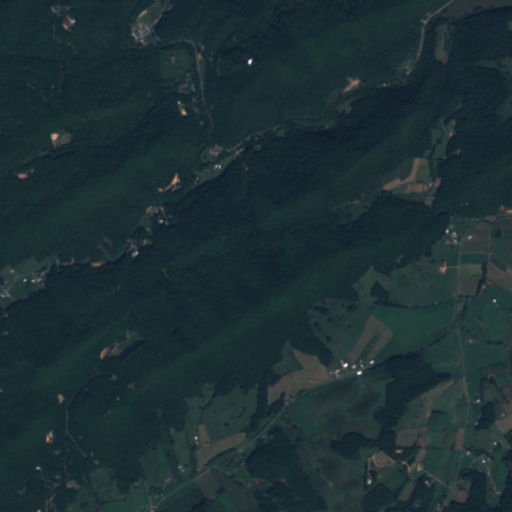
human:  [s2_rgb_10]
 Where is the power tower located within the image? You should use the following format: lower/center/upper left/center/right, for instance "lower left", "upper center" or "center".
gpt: The power tower is located in the lower right of the image.
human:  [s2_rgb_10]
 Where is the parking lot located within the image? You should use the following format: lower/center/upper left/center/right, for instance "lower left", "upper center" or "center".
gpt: There is no parking lot in the image.